Field crop: maize
Growth stage: 2
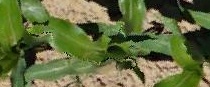
Species: maize